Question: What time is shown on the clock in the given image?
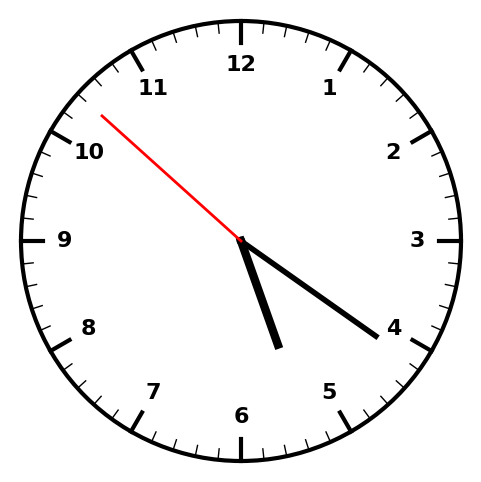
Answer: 05:20:52